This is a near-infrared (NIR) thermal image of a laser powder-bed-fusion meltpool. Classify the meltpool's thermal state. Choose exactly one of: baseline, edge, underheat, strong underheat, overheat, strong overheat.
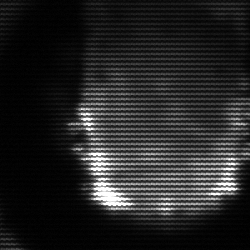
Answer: baseline